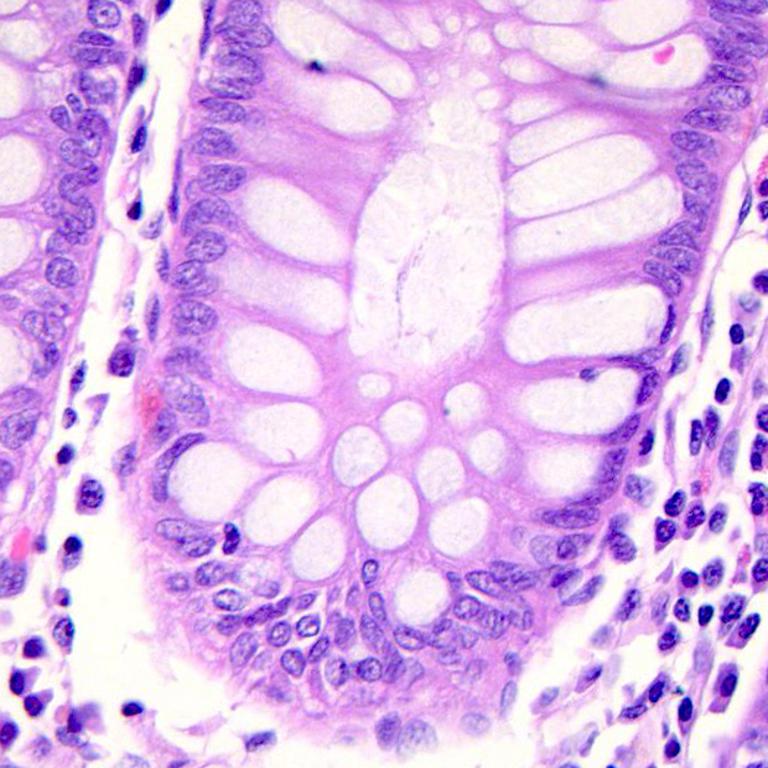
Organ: colon
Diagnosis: benign